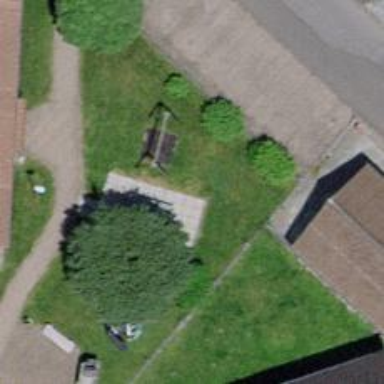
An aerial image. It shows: Playground featuring swings.